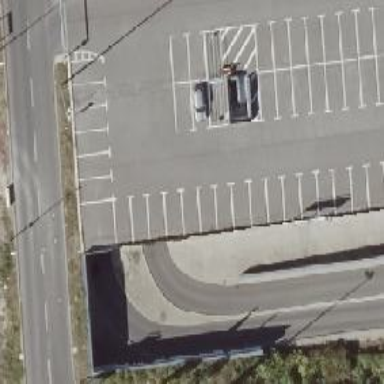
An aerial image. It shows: Parking entrance.